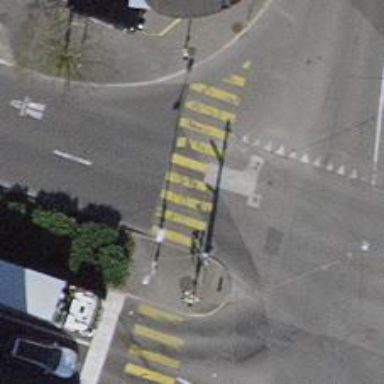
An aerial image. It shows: Marked uncontrolled crossing on the road.